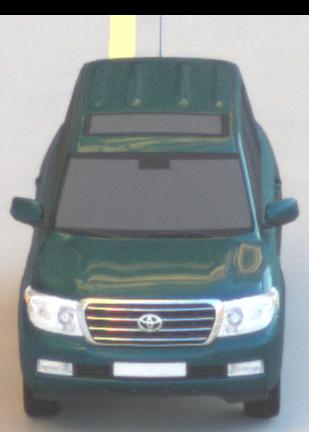
Make: Toyota
Model: Land Cruiser V8 4.7
Detailed model: Land Cruiser V8 (J20)
Model produced from: 2008/03
Model produced until: 2009/11
Doors: 5
Color: blue
Road condition: dry road
Daytime: sunrise or sunset
Contrast: medium contrast